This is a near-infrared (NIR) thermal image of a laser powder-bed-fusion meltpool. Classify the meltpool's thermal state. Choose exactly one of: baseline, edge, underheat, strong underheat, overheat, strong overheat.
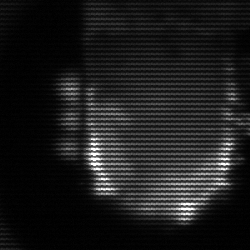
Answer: baseline